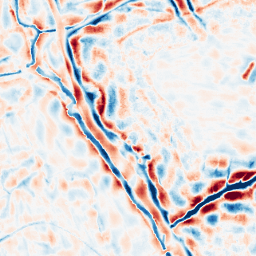
Category: wavelet
Decomposition family: wavelet_dwt
Decomposition parameters: wavelet: db8
level: 4
Upsampling method: sinc_blackman
Upsampling parameters: scale: 8
kernel_size: 16
Upsampling scale: 8